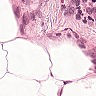
Metastatic tissue present: no